Aerial crown-view tile of a tropical tree (Barro Colorado Island, Panama), acquired 20250915:
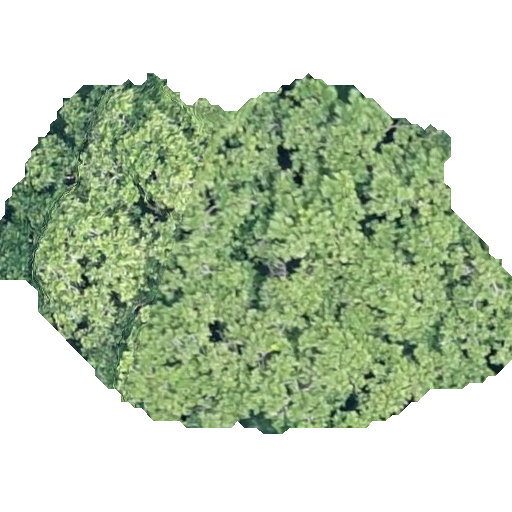
Species: Anacardium excelsum
GBIF accepted scientific name: Anacardium excelsum
Crown area: 199.414 m²